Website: bh-photo
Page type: account-selection
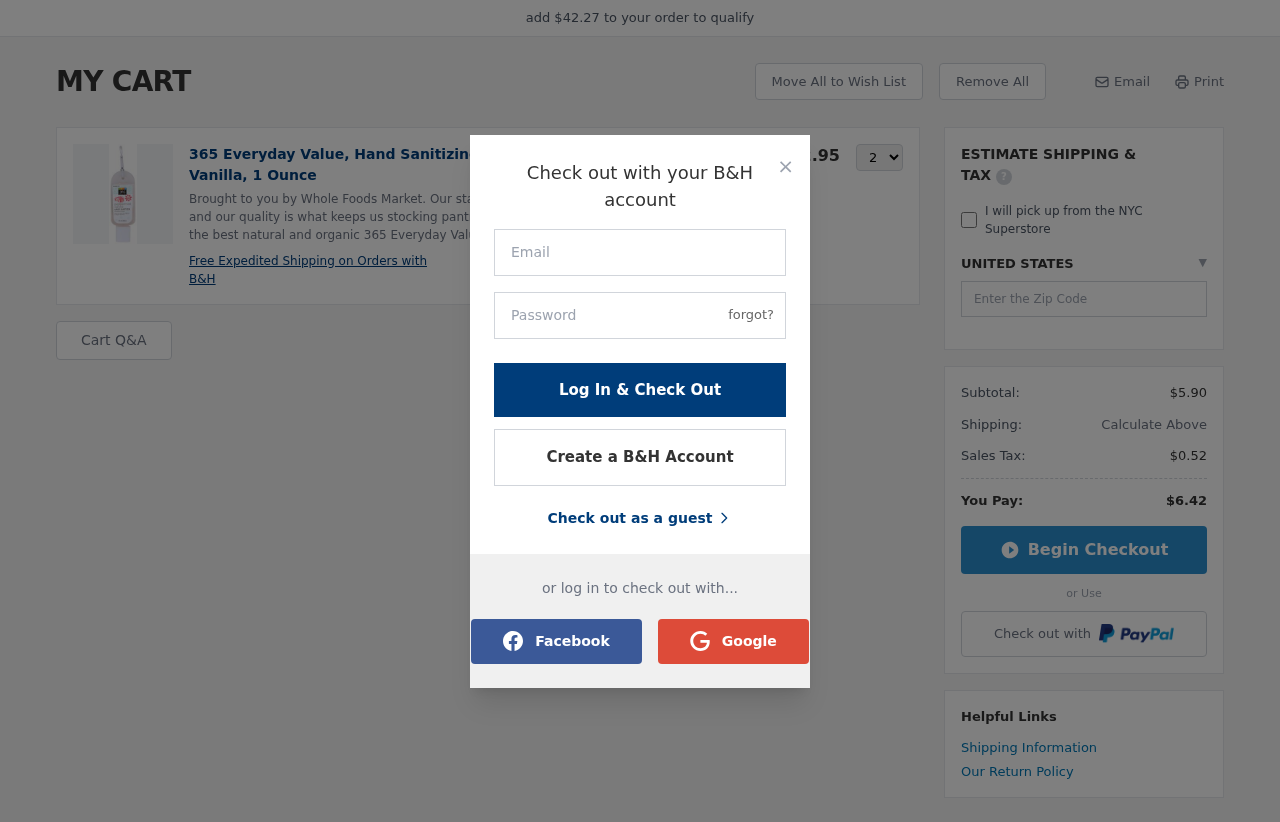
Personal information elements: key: PII_COUNTRY
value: UNITED STATES
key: PII_LOGIN_USERNAME
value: christopher_booker
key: PII_POSTCODE
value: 32021
Product elements: key: PRODUCT1_DESC
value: Brought to you by Whole Foods Market.  Our standards are what set us apart, and our quality is what keeps us stocking pantries, fridges and freezers with the best natural and organic 365 Everyday Valu
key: PRODUCT1_NAME
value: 365 Everyday Value, Hand Sanitizing Gel Peppermint Vanilla, 1 Ounce
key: PRODUCT1_PRICE
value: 2.95
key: PRODUCT1_QUANTITY
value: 2
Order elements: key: ORDER_SUBTOTAL
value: $5.90
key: ORDER_TAX
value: $0.52
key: ORDER_TOTAL
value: $6.42
Other elements: key: AMOUNT_TO_QUALIFY
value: $42.27